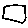
Label: square